Question: well is my first post & cannot upload a image because I need a 10 of reputation, XD but it;s ok so:

Hi Guys, well I need pass a label.text from my cell in my tableview from my second or child view controller, to my first or parent view controller, I want push in a cell & go back with the string to load in the label from my first view controller, I did use a segues from storyboard, I did use a protocols & delegates, but not working, in another questions, the answers or examples are contrary to what I need, or is very different way for xcode version, or how is the best way for to do this?, in the picture I use a button for go to the next view controller for choose the label text that I want in my first view controller, Im using xcode 4.6 & storyboard & ARC too, & some ones lines of code are deprecated, well help me please guys!! & thanks a LOT!!!,
greetings from BOLIVIA!!! n_n'
the code is like this:
'''
@interface FirstViewController : UIViewController <SecondTableViewControllerDelegate>
@property (copy, nonatomic) NSString *displayText;
@property (weak, nonatomic) IBOutlet UILabel *displayLabel;
@property (strong, nonatomic)IBOutlet UIButton *Next;
@end
@interface FirstViewController ()
@end
@implementation FirstViewController
@synthesize Next;
-(void)viewDidLoad
{
[super viewDidLoad];
if (![[NSUserDefaults standardUserDefaults] objectForKey:@"FIRST_TIME"])
{
NSLog(@"ES PRIMERA VEZ");
[Next sendActionsForControlEvents:UIControlEventTouchUpInside];
}
else
{
NSLog(@"NO ES PRIMERA VEZ");
}
}
- (void)viewWillAppear:(BOOL)animated {
[super viewWillAppear:animated];
if (self.displayText)
{
self.displayLabel.text = self.displayText;
} else {
self.displayLabel.text = kDefaultDisplayText;
}
}
#pragma mark - Delegate methods
- (void)updateText:(NSString *)text {
self.displayText = text;
}
- (void)prepareForSegue:(UIStoryboardSegue *)segue sender:(id)sender {
if (![segue.identifier isEqualToString:@"toSecondTableview"]) {
return;
}
/*
SecondTableViewController *destinationController = segue.destinationViewController;
destinationController.delegate = self;
destinationController.editText = self.displayText;
*/
//-- if I pass data from the first view controller to the second right?
}
@end
in the second view
@protocol SecondTableViewControllerDelegate <NSObject>
@optional
- (void)updateText:(NSString *)text;
@end
@interface SecondTableViewController : UIViewController<UITableViewDelegate, UITableViewDataSource>
@property (weak, nonatomic) id<SecondTableViewControllerDelegate> delegate;
@property (copy, nonatomic) NSString *editText;
@property (weak, nonatomic) IBOutlet UITableView *myTable;
@interface SecondTableViewController ()
@end
@implementation SecondTableViewController
-(void)viewDidLoad
{
[super viewDidLoad];
[[NSUserDefaults standardUserDefaults] setObject:@"NO" forKey:@"FIRST_TIME"];
//---how use the UItable Methods?, how use the protocol method?
}
- (NSInteger)tableView:(UITableView *)tableView numberOfRowsInSection:(NSInteger)section
{
return self.myArray.count;
}
- (UITableViewCell *)tableView:(UITableView *)tableView cellForRowAtIndexPath:(NSIndexPath *)indexPath
{
static NSString *CellIdentifier = @"myArray";
myArrayCell *cell = [tableView dequeueReusableCellWithIdentifier:CellIdentifier];
NSDictionary *conjunto = [self.jogArray objectAtIndex:indexPath.row];
cell.myLabel.text = [conjunto objectForKey:@"prueba"];
return cell;
}
'''
or the protocol delegate must be in the other view controller?, I WANT SHOW IN THE LABEL THE TEXT FROM ANY CELL FROM THE NEXT VIEW CONTROLLER HOW AM I TO DO??
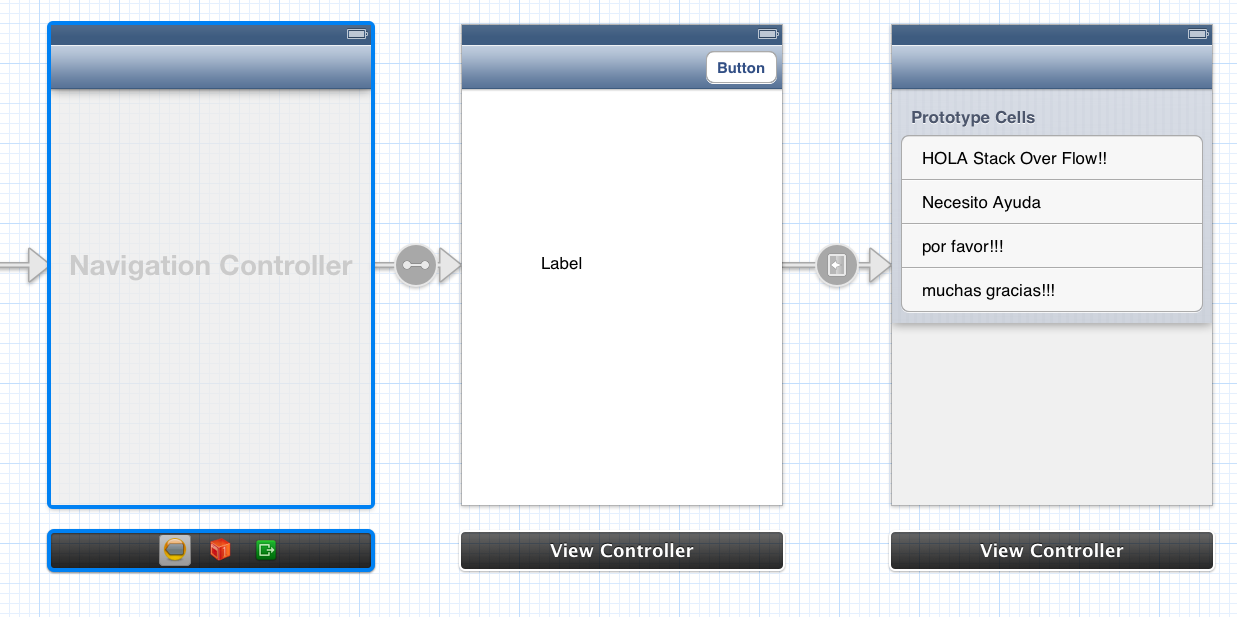
Answer: I would use the delegate pattern.
Define a protocol with a method in which the text is handet.
'''
- (void) labelText:(NSString*)text;
'''
or so.
Have the partent view controller implementing the protocol. Let's say it is called 'YourProtocol'.
In the child view controler declare a delegate property of type '(id)<YourProtocol>'.
In the partent view controller assign 'self' to 'childControler.delegate'.
When it is about to assign the text then double check whether the delegate conroms to the protocol or responds to the selctor labelText: and then just call it.
Sounds more complext than it really is and it is sort of 'clean'.